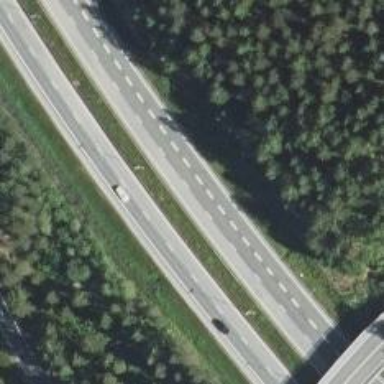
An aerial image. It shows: Asphalt motorway.